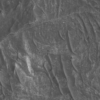
Label: not_dusty